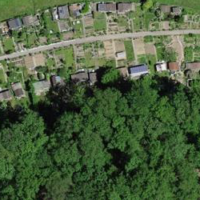
EUNIS habitat code: 53
Species observed at this site:
Sciurus vulgaris